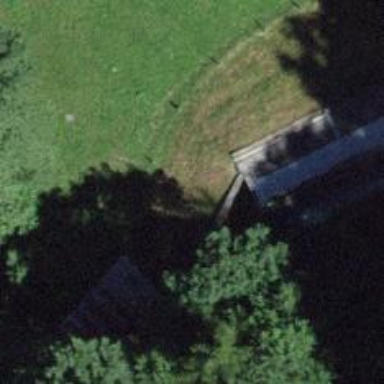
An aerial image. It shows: Retaining wall.